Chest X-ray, PA view. Patient: 67 years old, sex F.
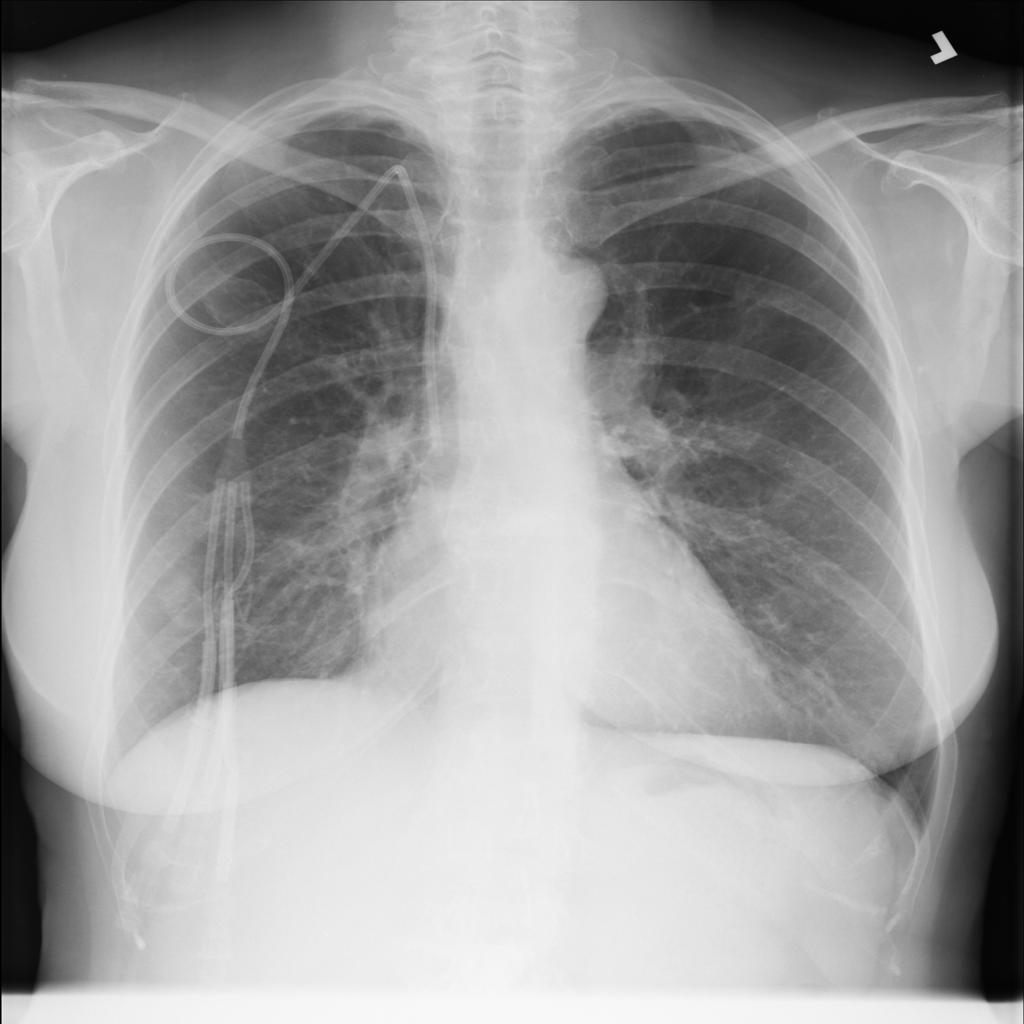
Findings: No Finding